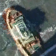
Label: Towing_vessel